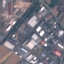
Label: Industrial